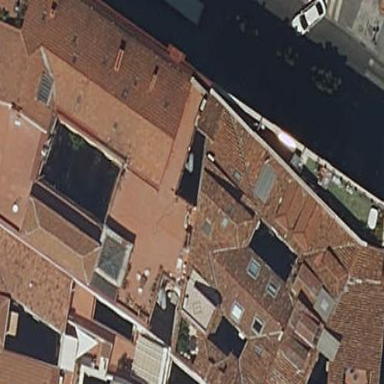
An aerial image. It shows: Brown apartment building with red-brown roof.